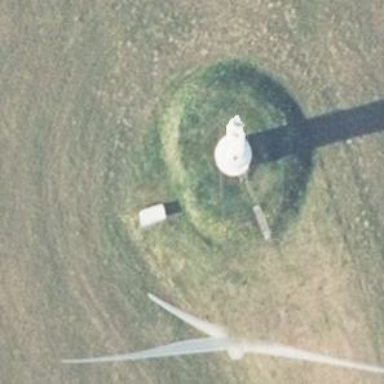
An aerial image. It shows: Wind generator in the form of horizontal axis wind turbine.